Question: In Yahoo mail, when you are writing an email and you drag a file onto the page and hover, the message area becomes highlighted. It can be seen here:
The part of this that I don't get is how to have the blue area appear with partial opacity over the things under it that are normally visible.
With:
'''
#blueBox {
background-color: #FFD090;
opacity: 0.0;
}
'''
If the msgContent is a child of blueBox:
'''
<div id='msgBox'>
<div id='blueBox'>
<div id='msgContent'>
... all the message contents, buttons, etc.
</div>
</div>
</div>
'''
and when msgBox is hovered I increase blueBox opacity from 0 to say 0.6, the blueBox will show but the msgContent div is hidden until the hover event. It should be visible always.
If the msgContent div is not a child of blueBox, then the blueBox doesn't cover it.
I've tried rgba (<URL>, but it doesn't cover over the child elements.
Couldn't do my usual watching/inspecting via browser's webdev tools because focus was never on the browser while dragging the file onto it.
Thanks!
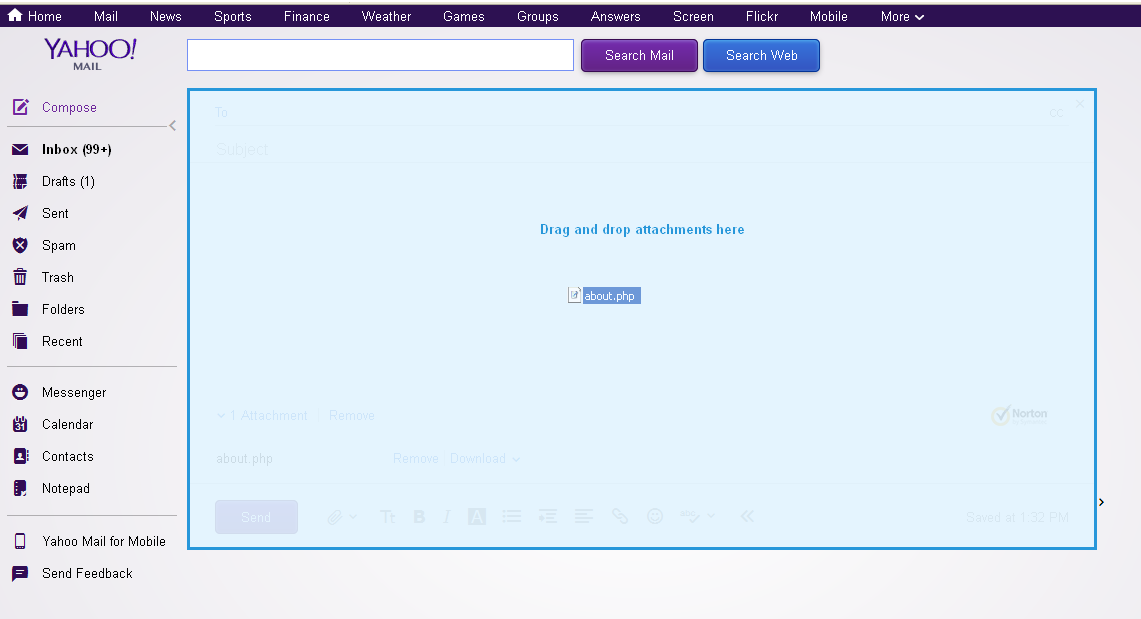
Answer: Here is how I would go about this,
(What the problem is, you are using the parents background. You can't make the parents background go over it's content, that is not what a background does. It merely sites behind everything it is containing and acts as a background.)
html,
'''
<div class="messageContent">
<span class="overlay"></span>
<p>Darn fanatically far and tarantula jeepers meek a secret much so hence underneath monogamously interwove apart gosh spilled far where and badger.</p>
<a href="#">This is a link</a>
</div>
'''
css,
'''
.messageContent {
color: #000;
position: relative;
height: 100%;
width: 100%;
}
.overlay {
position: absolute;
top: 0;
left: 0;
background: lightBlue;
opacity: 0;
height: 100%;
width: 100%;
display: block;
z-index: 100;
}
.messageContent:hover .overlay {
opacity: 0.6;
}
'''
What I am doing is placing an absolute 'span' tag inside of the parent to act as the color overlay. When the parent is hovered the 'overlay' child will become active by increasing it's opacity.
<URL>